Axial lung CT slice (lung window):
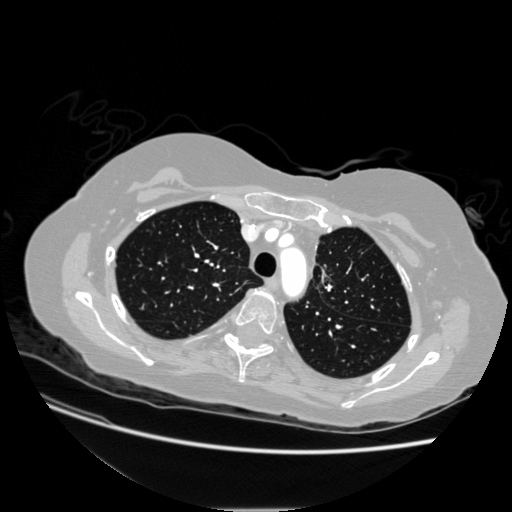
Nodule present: no